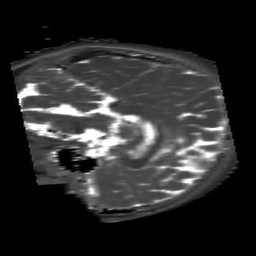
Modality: T2map
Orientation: sagittal
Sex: male
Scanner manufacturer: siemens
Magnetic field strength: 3 T
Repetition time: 4 s